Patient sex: F
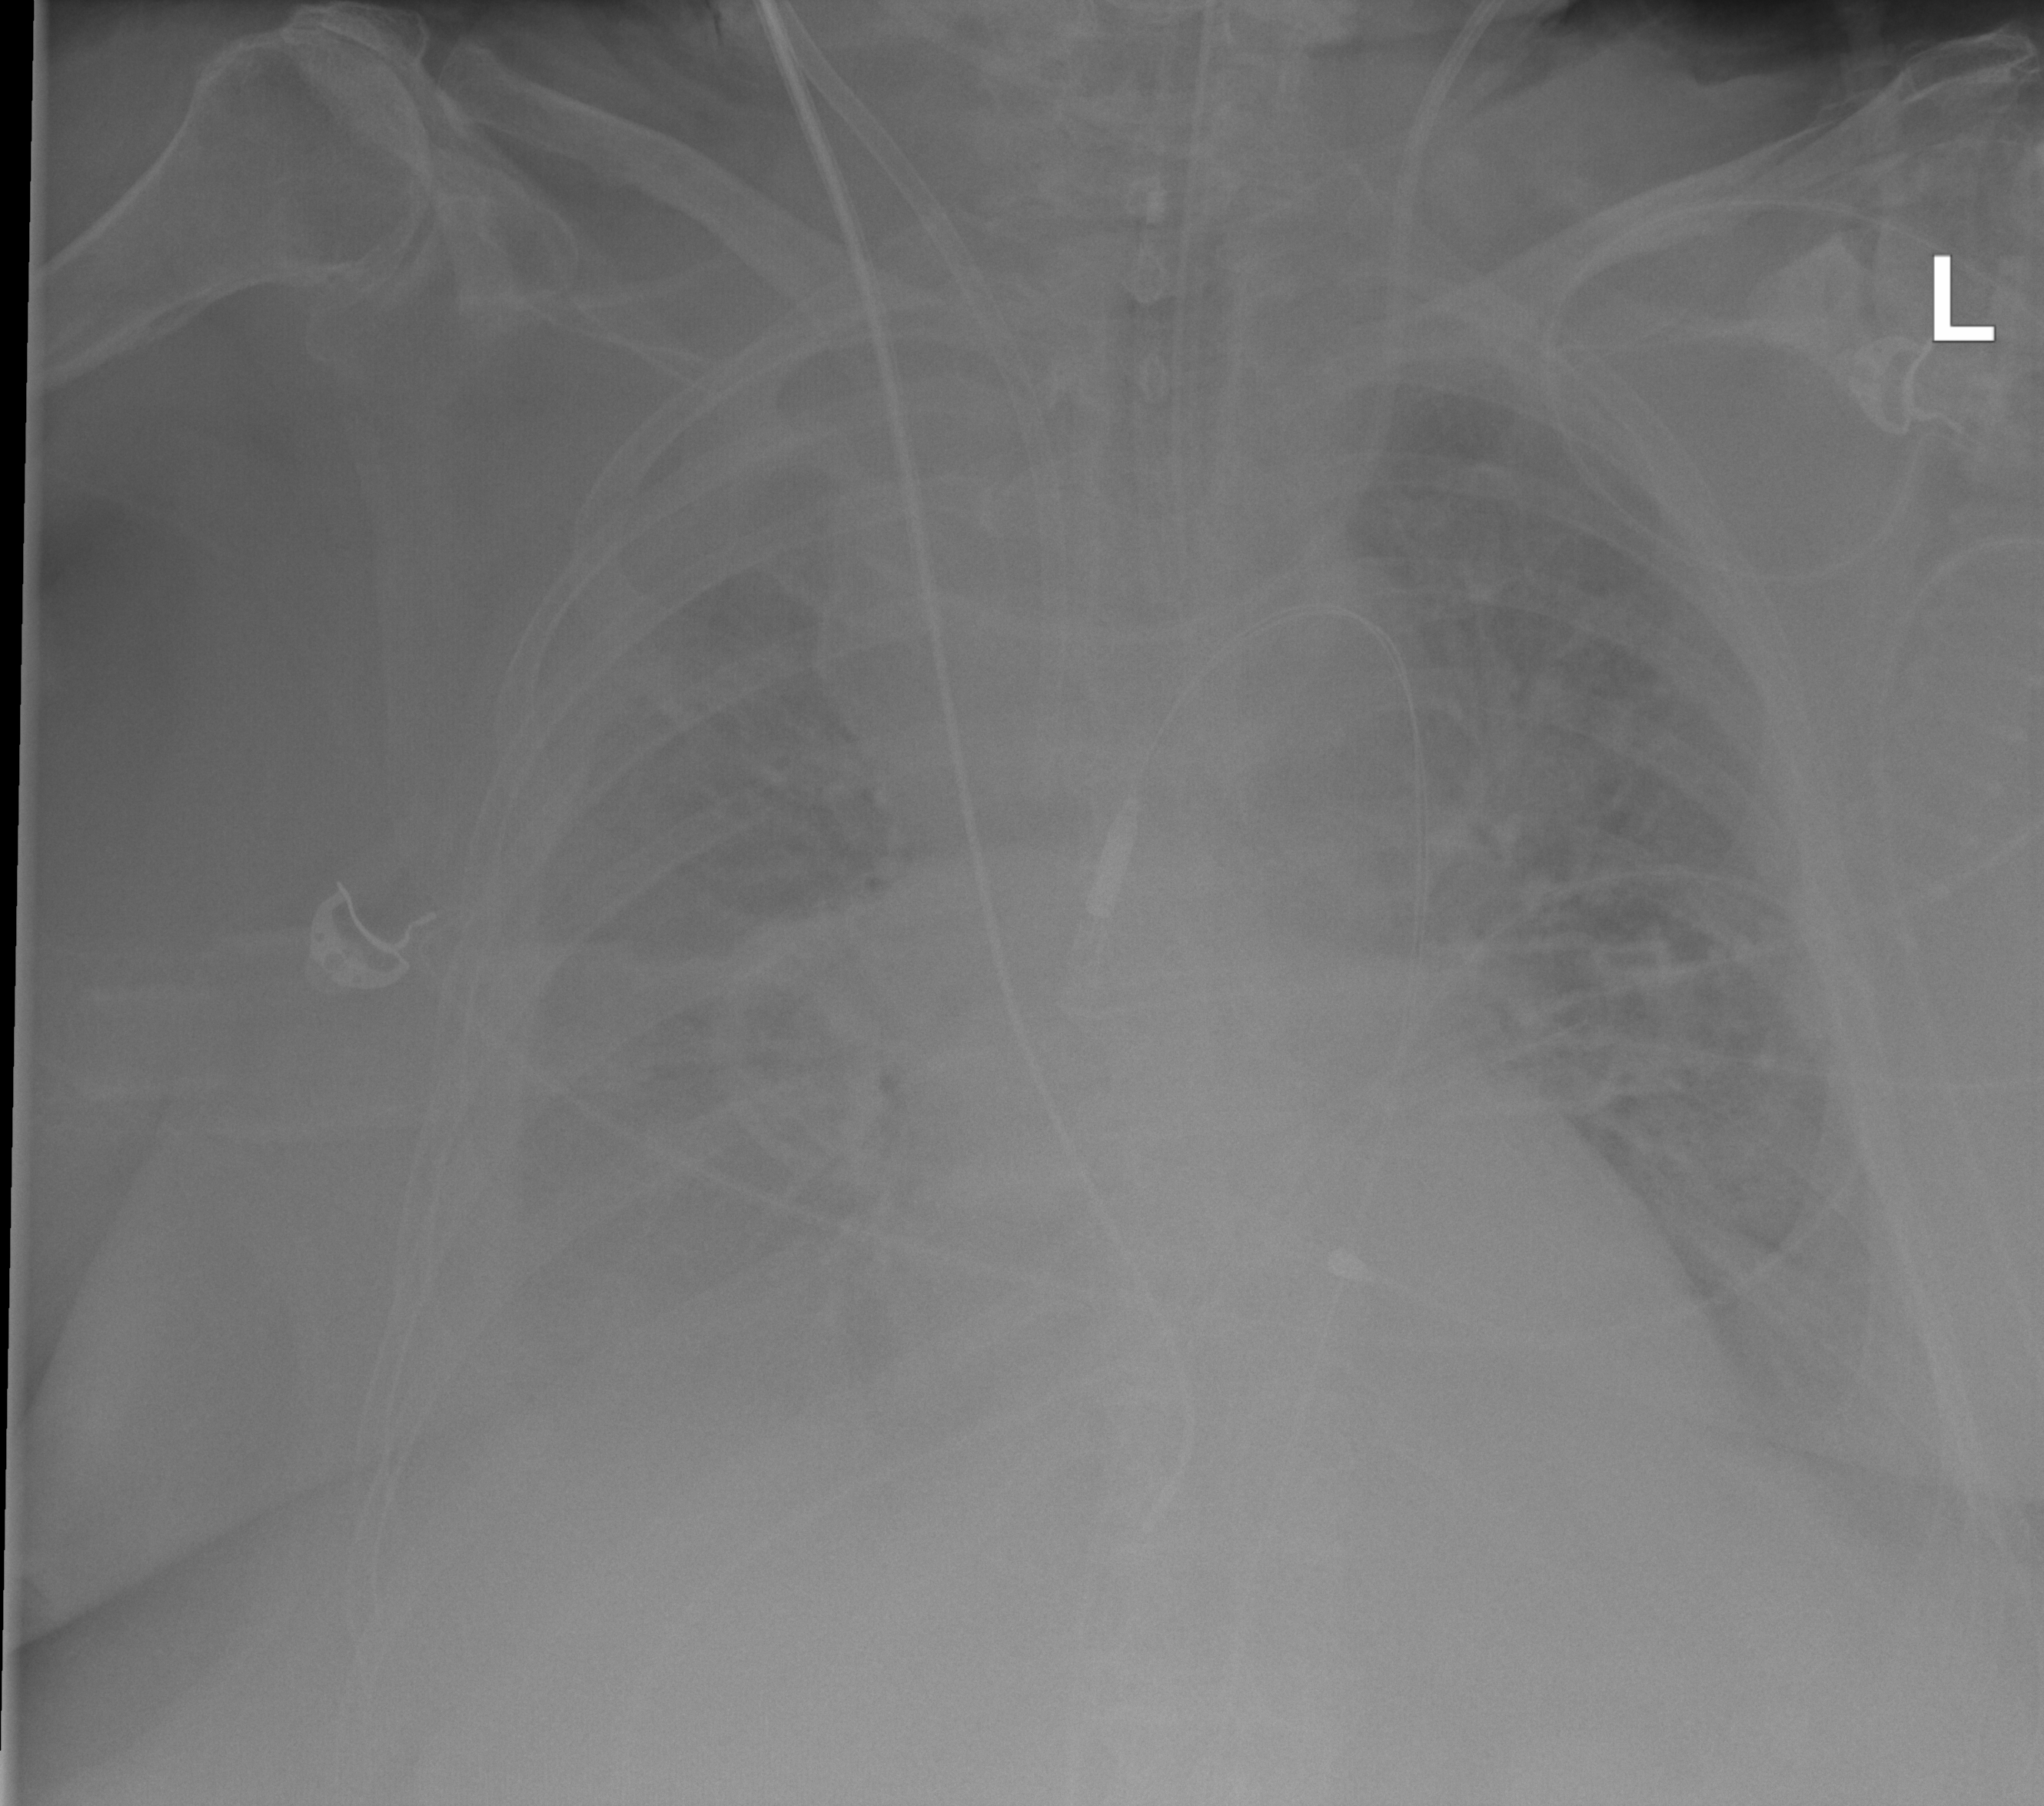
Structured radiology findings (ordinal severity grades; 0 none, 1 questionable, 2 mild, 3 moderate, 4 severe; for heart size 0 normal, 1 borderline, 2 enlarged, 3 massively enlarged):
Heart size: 2
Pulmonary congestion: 3
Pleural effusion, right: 3
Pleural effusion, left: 2
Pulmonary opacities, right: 3
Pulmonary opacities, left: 3
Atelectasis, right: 3
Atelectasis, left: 2